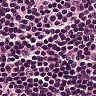
Metastatic tissue present: no